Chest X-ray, PA view. Patient: 52 years old, sex F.
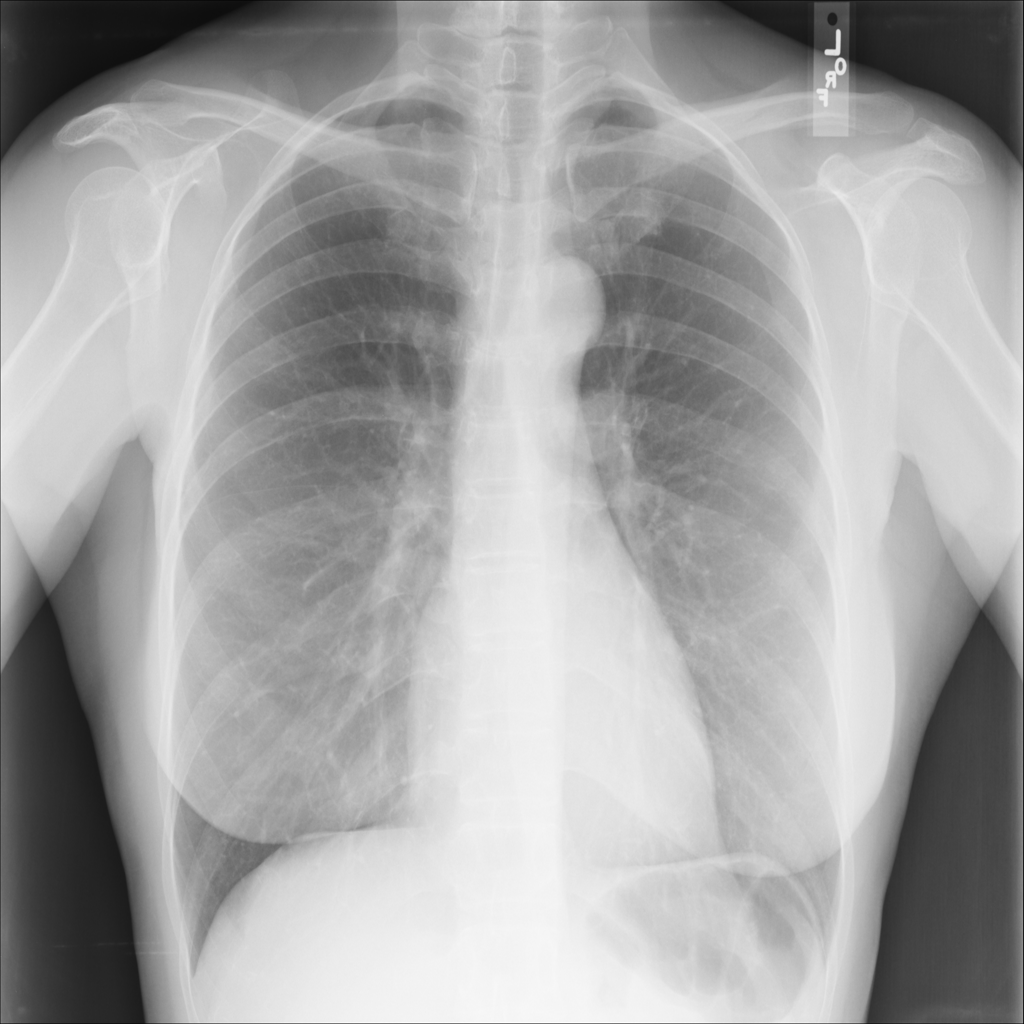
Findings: No Finding